九年级 · 立体几何学
如图是一个几何体的三种视图(图中尺寸单位: $\mathrm{cm}$ ), 根据图中数据计算, 这个几何体的表面积为 $c m^{2}$.

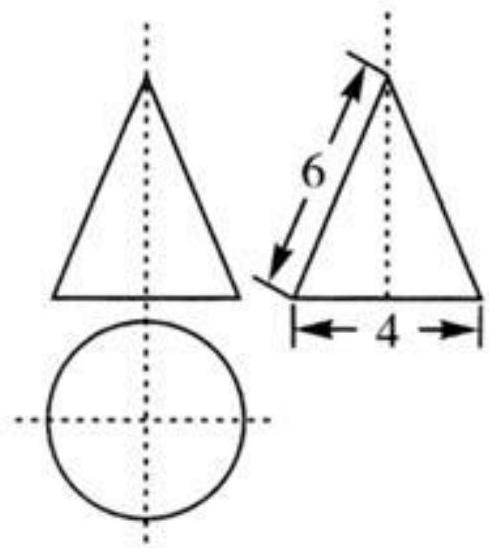
答案: $16 \pi$
解析: 【分析】

考查学生对三视图掌握程度和灵活运用能力, 同时也体现了对空间想象能力方面的考查. 由主视图和左视图确定是柱体, 锥体还是球体, 再由俯视图确定具体形状, 确定圆锥的母线长和底面半径，从而确定其表面积.

【解答】

解: 由主视图和左视图为三角形判断出是锥体, 由俯视图是圆形可判断出这个几何体应该是圆锥;根据三视图知: 该圆锥的母线长为 $6 \mathrm{~cm}$, 底面半径为 $2 \mathrm{~cm}$,

故表面积 $=\pi r l+\pi r^{2}=\pi \times 2 \times 6+\pi \times 2^{2}=16 \pi\left(\mathrm{cm}^{2}\right)$.

故答案为 $16 \pi$.